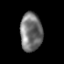
Tissue: prostate
Cell type: Epithelial cells
Senescence score: 0.3527
Nuclear area (px): 825
Mean DAPI intensity: 116.919